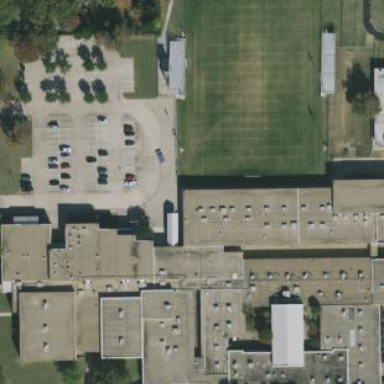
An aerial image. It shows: School building with flat roof.